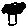
Label: tree